Interaction volume radius: 5 \u00c5
Interaction volume height: 20 \u00c5
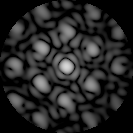
Disorder parameter: 0.4748